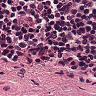
Metastatic tissue present: no